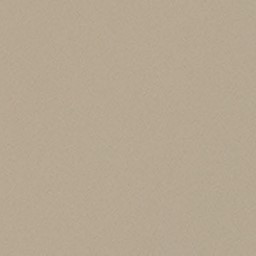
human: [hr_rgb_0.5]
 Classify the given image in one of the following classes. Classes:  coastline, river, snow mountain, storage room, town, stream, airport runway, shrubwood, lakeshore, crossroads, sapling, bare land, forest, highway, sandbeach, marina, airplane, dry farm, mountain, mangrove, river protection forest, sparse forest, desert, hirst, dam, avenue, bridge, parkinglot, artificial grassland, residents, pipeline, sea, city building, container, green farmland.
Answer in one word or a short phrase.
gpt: desert